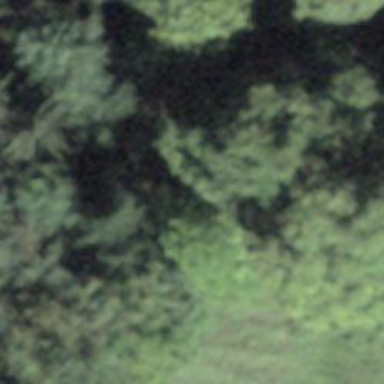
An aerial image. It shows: Cabin.